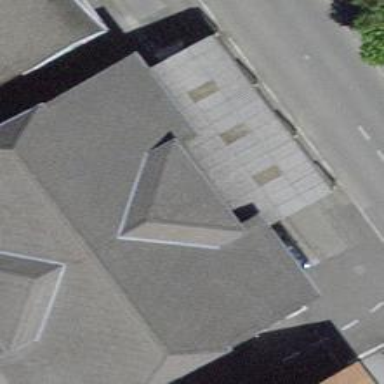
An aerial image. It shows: View of roof of building.